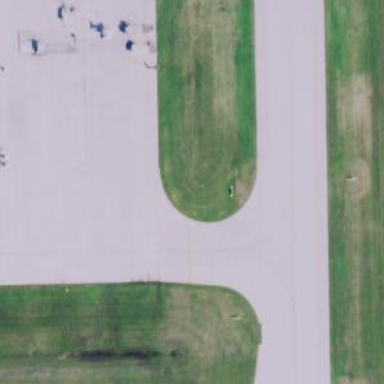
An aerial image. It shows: Image of taxiway at airport.